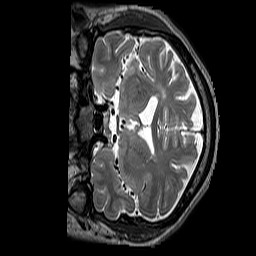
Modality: T2w
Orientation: coronal
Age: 40
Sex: male
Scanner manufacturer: siemens
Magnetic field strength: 3 T
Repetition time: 3.2 s
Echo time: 0.212 s